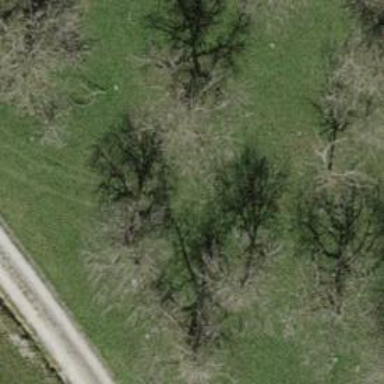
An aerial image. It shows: Beautiful tree in nature.